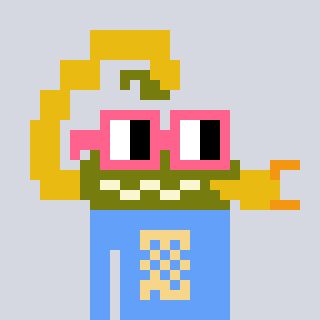
a pixel art character with square pink glasses, a scorpion-shaped head and a blue-colored body on a cool background